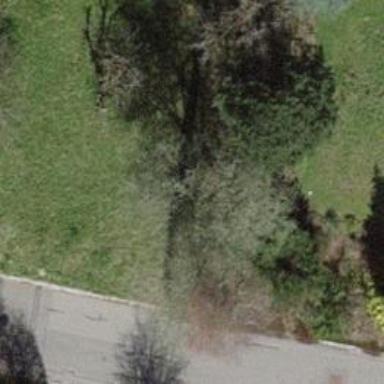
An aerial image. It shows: Urban tree adds touch of nature to the surroundings.